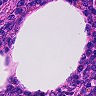
Metastatic tissue present: no